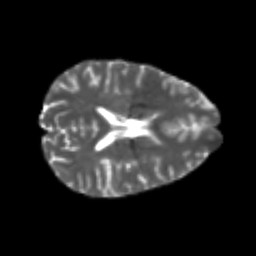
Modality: T2w
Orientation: axial
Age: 24
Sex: female
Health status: healthy
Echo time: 0.074 s